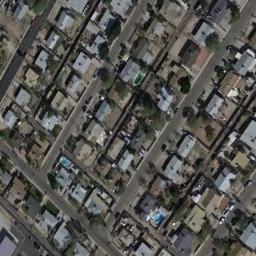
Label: dense_residential